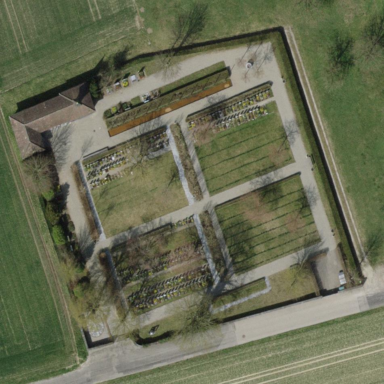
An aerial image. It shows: Cemetery.